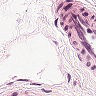
Metastatic tissue present: no